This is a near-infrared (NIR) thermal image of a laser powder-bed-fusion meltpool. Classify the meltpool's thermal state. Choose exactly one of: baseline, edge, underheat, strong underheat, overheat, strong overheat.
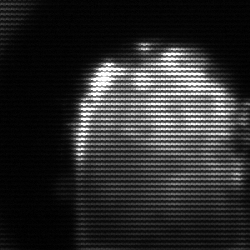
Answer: baseline